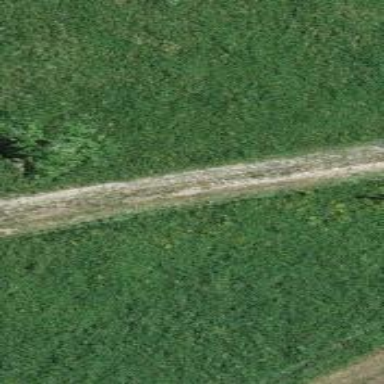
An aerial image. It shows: Grass track with grade4 surface.